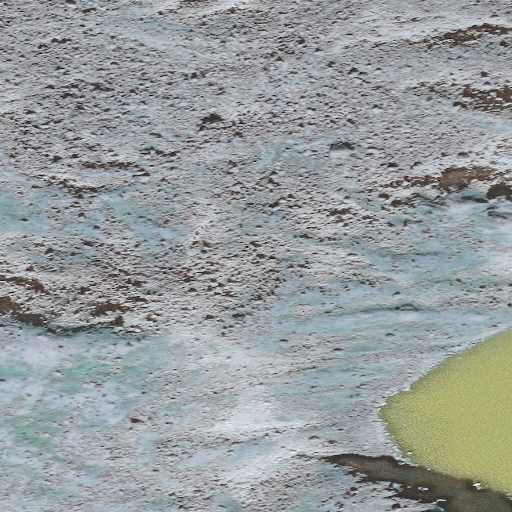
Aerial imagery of gap in Alaska named Dogsled Pass containing only unknown